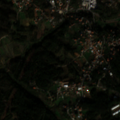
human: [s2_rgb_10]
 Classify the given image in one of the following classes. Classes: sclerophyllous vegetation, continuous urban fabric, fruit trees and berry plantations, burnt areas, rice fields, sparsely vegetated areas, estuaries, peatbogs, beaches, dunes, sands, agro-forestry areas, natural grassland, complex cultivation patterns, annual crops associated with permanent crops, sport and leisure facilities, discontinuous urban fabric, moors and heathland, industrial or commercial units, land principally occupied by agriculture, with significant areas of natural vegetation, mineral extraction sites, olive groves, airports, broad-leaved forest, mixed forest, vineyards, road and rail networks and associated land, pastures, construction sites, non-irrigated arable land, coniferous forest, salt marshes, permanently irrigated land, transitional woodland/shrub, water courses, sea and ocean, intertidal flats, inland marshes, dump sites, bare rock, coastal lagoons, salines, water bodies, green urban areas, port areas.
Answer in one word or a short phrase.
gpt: complex cultivation patterns, land principally occupied by agriculture, with significant areas of natural vegetation, broad-leaved forest, coniferous forest